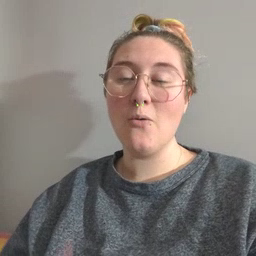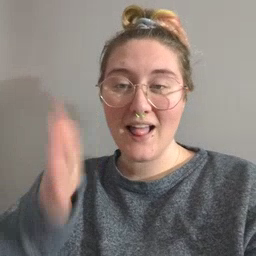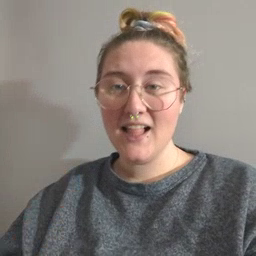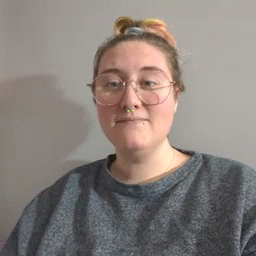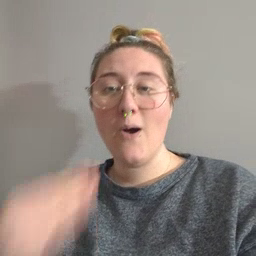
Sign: will